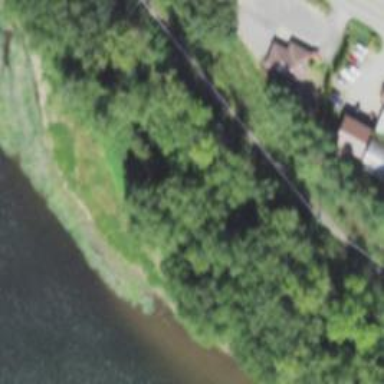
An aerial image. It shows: Abandoned railway beside asphalt cycleway. There is also footpath nearby.